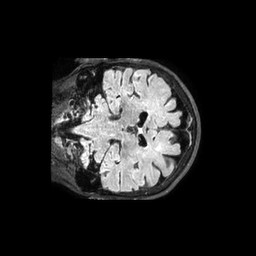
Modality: FLAIR
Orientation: coronal
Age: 78
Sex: female
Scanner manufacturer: philips
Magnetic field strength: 3 T
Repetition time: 4.8 s
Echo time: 0.34 s